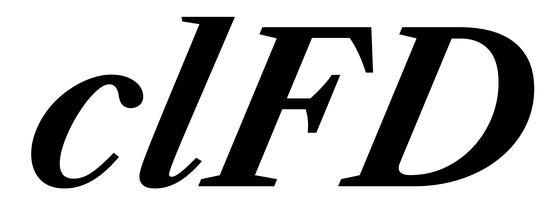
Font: LibreCaslonText-Italic_Bold_Italic